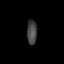
Tissue: prostate
Cell type: T cells
Senescence score: 0.3534
Nuclear area (px): 234
Mean DAPI intensity: 69.868